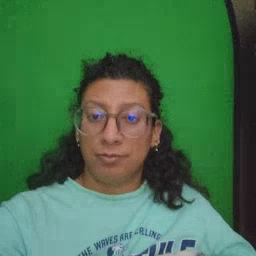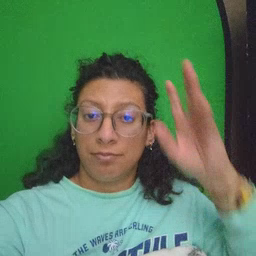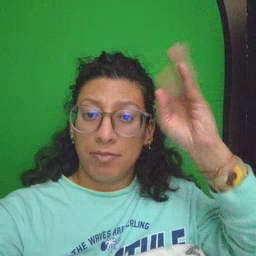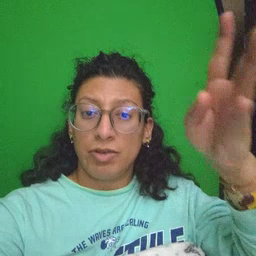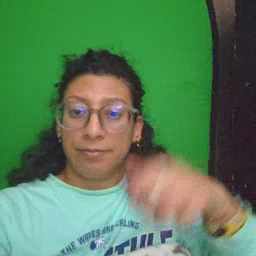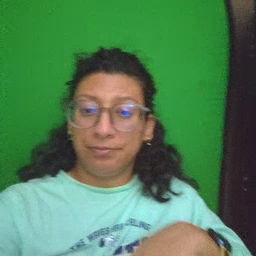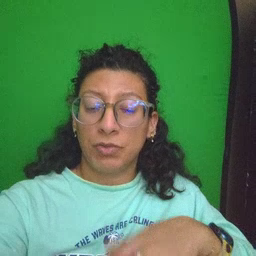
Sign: pretend